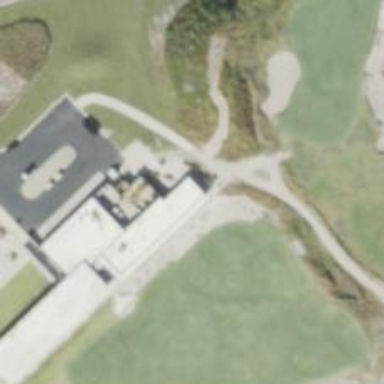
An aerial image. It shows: Path used for both walking and golf.